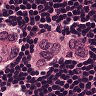
Metastatic tissue present: yes